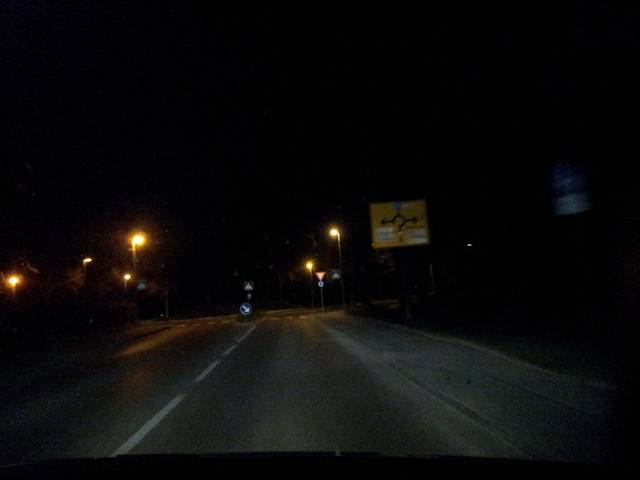
Region: Germany
Coordinates: 48.714, 9.678